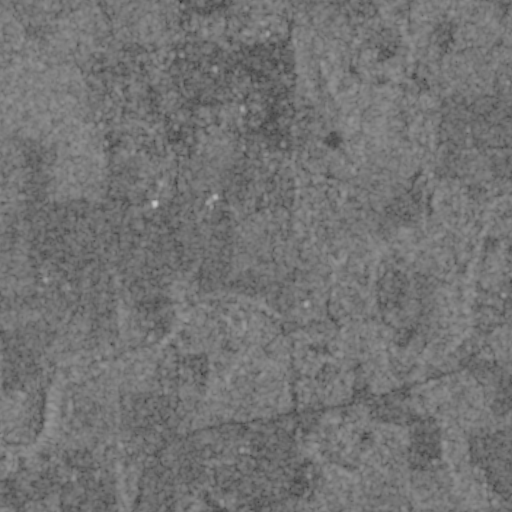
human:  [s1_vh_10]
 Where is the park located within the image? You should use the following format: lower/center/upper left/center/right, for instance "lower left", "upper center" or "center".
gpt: The park is located in the upper center of the image.
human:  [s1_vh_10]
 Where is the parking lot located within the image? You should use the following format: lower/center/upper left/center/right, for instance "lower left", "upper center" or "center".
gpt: The parking lot is located in the upper center of the image.
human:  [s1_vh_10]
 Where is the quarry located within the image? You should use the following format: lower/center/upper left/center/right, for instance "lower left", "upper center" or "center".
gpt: The quarry is located in the upper right of the image.
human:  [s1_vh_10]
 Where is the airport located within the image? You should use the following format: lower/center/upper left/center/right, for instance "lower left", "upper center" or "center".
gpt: There is no airport in the image.

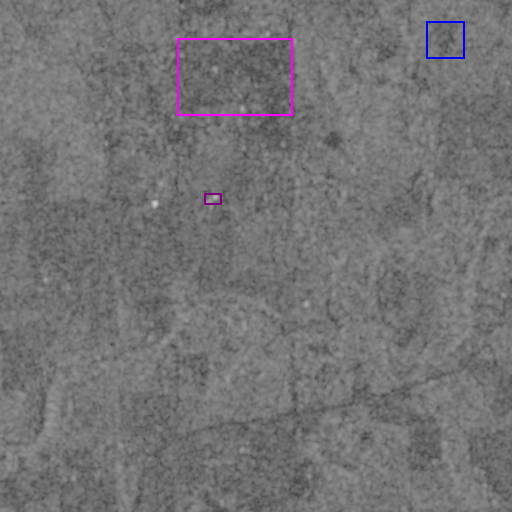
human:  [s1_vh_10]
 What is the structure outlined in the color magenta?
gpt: The structure outlined in magenta is a park.
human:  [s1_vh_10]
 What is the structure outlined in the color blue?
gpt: The structure outlined in blue is a quarry.
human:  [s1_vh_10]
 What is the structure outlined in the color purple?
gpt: The structure outlined in purple is a building.
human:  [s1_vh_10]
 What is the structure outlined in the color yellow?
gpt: There is no yellow outline.